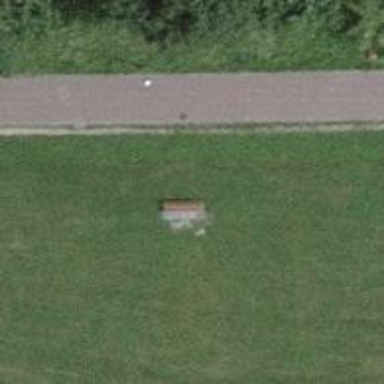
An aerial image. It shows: Brown bench.